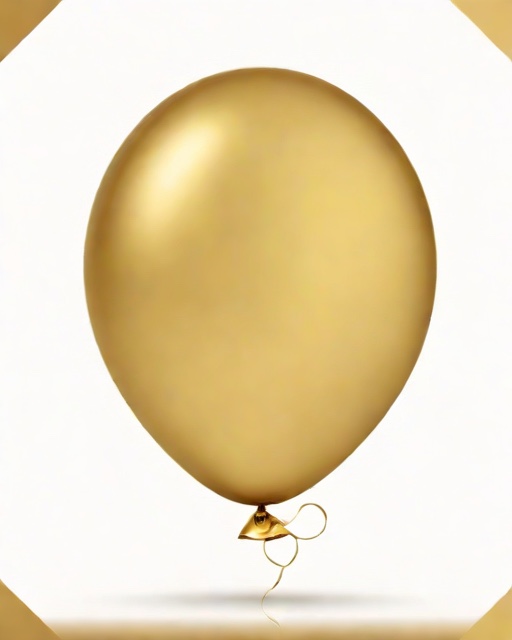
Category: Congratulations